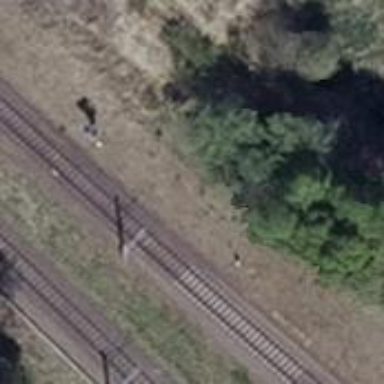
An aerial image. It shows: Railway milestone with catenary mast.